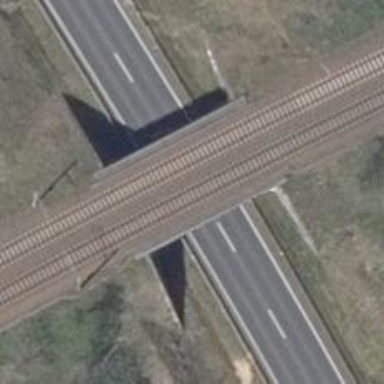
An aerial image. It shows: Bridge over electrified railway with contact lines.